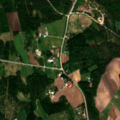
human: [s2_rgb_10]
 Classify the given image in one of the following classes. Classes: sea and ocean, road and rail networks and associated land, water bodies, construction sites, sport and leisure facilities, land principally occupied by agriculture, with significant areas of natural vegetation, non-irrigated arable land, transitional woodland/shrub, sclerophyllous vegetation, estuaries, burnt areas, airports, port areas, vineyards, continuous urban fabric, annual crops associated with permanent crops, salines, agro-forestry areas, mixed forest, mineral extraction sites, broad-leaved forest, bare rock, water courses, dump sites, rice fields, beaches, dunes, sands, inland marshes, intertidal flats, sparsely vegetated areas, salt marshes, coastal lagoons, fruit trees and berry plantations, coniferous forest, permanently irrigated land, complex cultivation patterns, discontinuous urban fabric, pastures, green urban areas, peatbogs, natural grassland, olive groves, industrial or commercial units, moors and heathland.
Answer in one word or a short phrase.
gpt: non-irrigated arable land, land principally occupied by agriculture, with significant areas of natural vegetation, coniferous forest, mixed forest